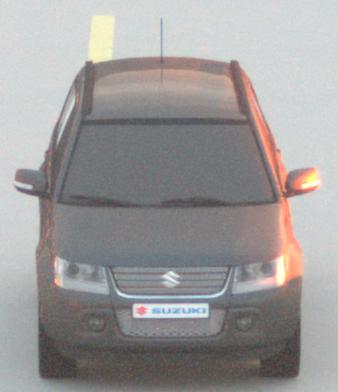
Make: Suzuki
Model: Grand Vitara
Detailed model: Gen. 1 JT
Model produced from: 2009
Model produced until: 2012
Doors: 5
Color: gray
Road condition: dry road
Daytime: sunrise or sunset
Contrast: medium contrast